Question: I don't understand the following behavior:
<URL>
If I take a 'div' and I set the 'top' and 'bottom margins' and the div has and 'height' of '0px', only the top margin will be used, but if I set the height of the div to 1px all is working right.

Why is this happening?
---
## Edit
based on the article cited on @Krzysztof Trzos's <URL> I understood that this behavior is based on
> Empty blocksIf there is no border, padding, inline content, height, or min-height to separate a block's margin- top from its margin-bottom, then its top and bottom margins collapse.
And in the same article there is written
> Margins of floating and absolutely positioned elements collapse.
so to prevent this you can set the 'float:left' attribute or 'overflow:auto'
(thx to @SW4 for the second)
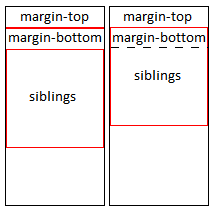
Answer: Try using 'padding' instead of 'margin'
<URL>
I thing the thing with the margin is that it's overlapping on itself. Like it would be if there would be two containers one above another and the first one would have 'margin-bottom: 10px;' and 2nd one 'margin-top: 10px;'. There would be space 10px between them, not 20px.
And, found this article:
<URL>
> Empty blocksIf there is no border, padding, inline content, height, or min-height to separate a block's margin-top from its margin-bottom, then its top and bottom margins collapse.